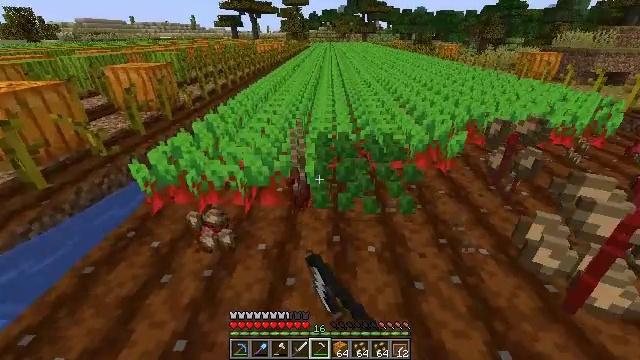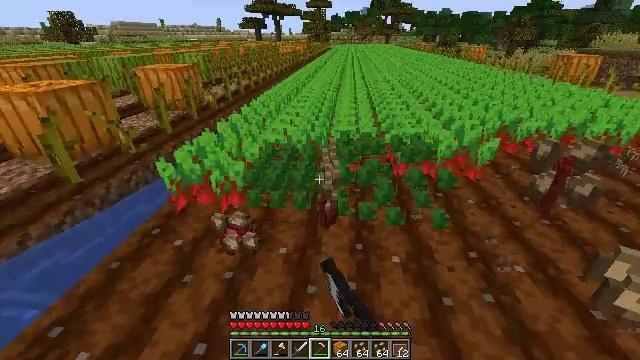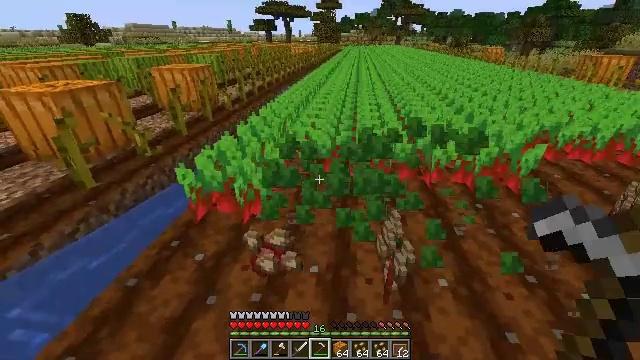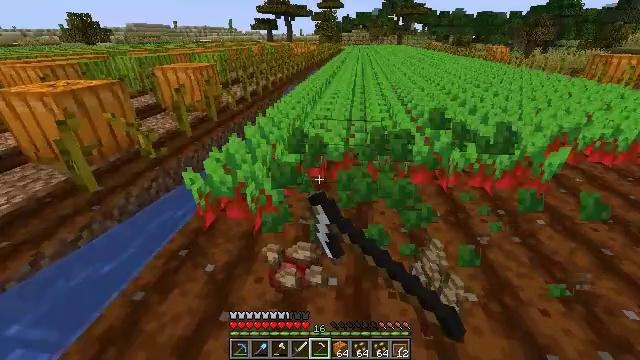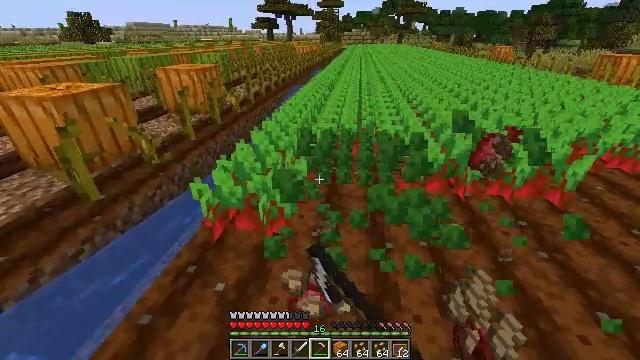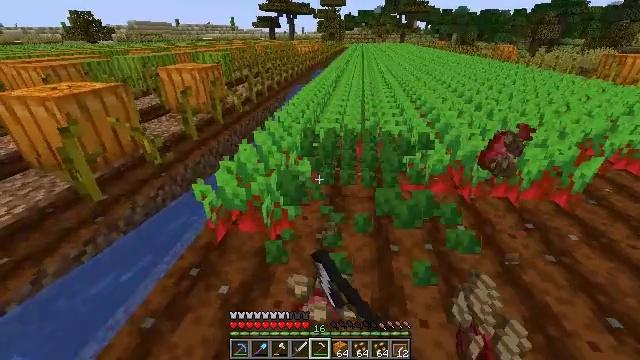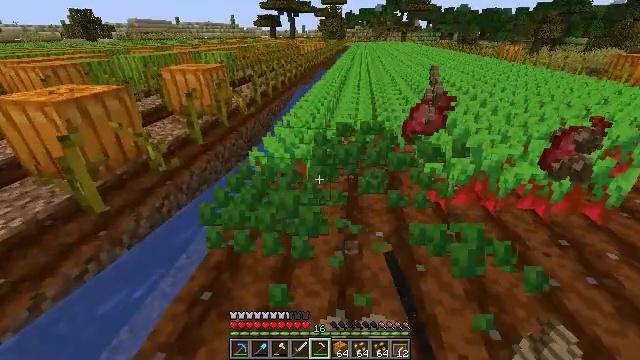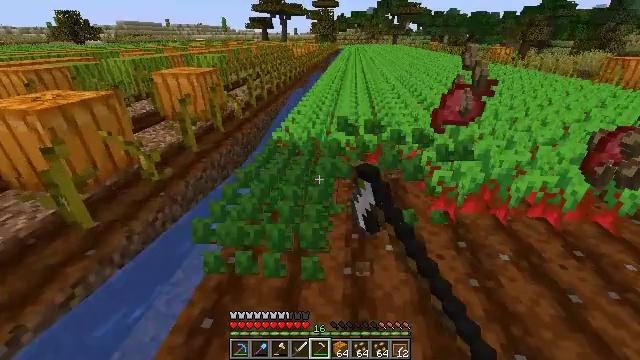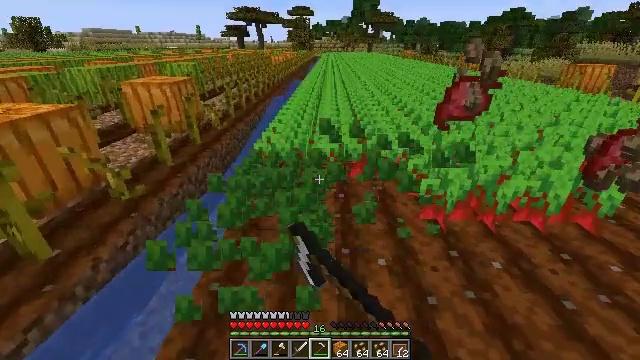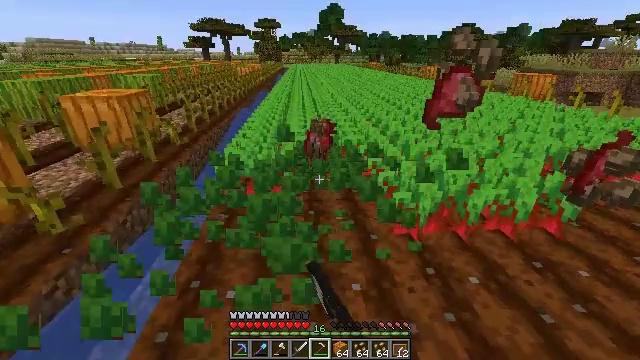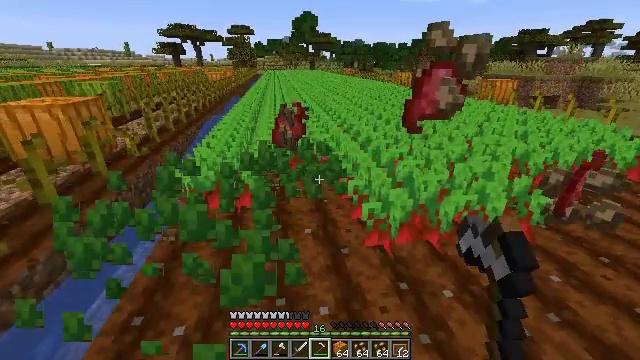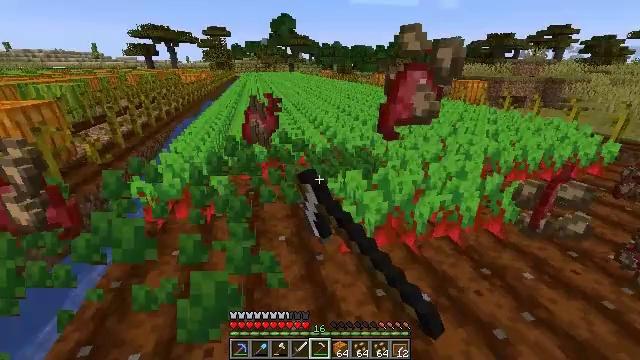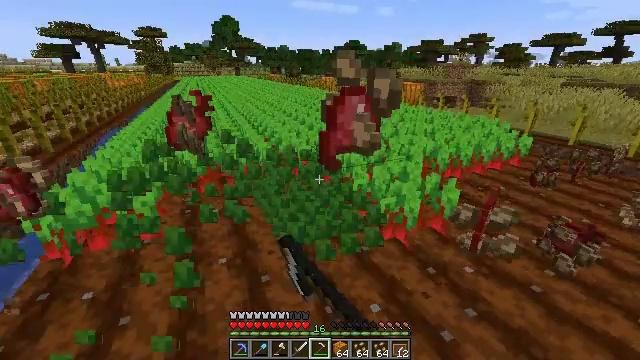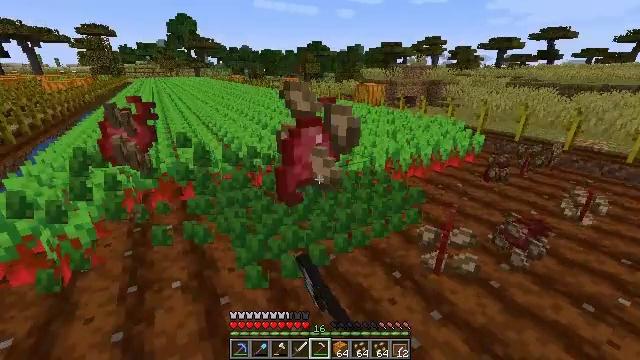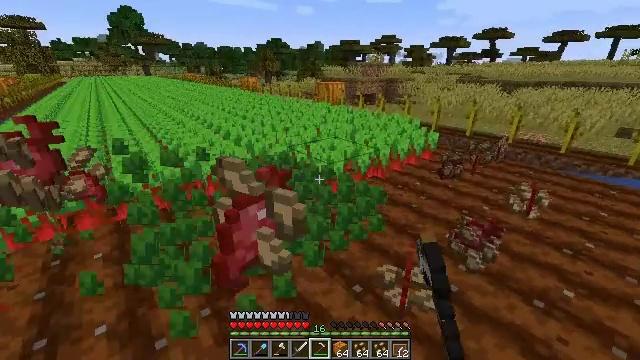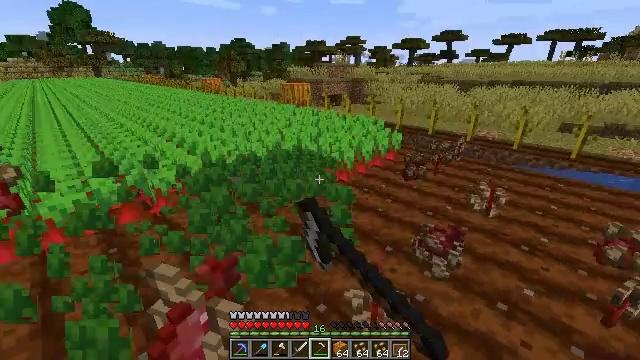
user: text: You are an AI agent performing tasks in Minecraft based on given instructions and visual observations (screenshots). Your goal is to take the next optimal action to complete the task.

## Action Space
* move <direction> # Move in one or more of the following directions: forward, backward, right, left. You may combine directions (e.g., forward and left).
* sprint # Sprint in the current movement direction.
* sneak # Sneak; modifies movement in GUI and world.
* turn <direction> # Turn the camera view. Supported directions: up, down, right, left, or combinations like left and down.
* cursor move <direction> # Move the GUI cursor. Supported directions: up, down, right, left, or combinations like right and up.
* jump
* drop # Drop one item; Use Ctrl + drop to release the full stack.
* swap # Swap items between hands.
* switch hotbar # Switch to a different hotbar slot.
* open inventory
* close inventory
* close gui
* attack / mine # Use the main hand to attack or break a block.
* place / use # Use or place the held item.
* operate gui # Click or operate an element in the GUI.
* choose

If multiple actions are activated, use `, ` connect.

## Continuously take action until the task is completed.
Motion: motion action
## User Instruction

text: Mine beetroots from the garden.
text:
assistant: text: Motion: move forward and move left, turn left, attack / mine
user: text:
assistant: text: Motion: move forward and move left, turn left, attack / mine
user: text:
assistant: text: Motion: move forward and move left, attack / mine
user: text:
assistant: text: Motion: move forward and move left, attack / mine
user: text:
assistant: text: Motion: move forward and move left, attack / mine
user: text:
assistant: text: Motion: move forward and move left, attack / mine
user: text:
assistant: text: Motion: move forward, turn right, attack / mine
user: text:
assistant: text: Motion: move forward and move right, turn right and up, attack / mine
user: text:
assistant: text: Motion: move forward and move right, turn right and up, attack / mine
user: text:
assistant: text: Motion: move forward and move right, turn right and up, attack / mine
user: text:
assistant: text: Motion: move forward and move right, turn right, attack / mine
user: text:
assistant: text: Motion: move forward and move right, turn right, attack / mine
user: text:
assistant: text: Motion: move forward and move right, turn right, attack / mine
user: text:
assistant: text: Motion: move forward and move right, turn right, attack / mine
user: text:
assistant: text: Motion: move forward and move right, turn right, attack / mine
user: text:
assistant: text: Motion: move forward and move right, turn right, attack / mine
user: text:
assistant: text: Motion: move forward, turn right, attack / mine
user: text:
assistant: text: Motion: move forward and move left, turn right, attack / mine
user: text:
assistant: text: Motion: move forward and move left, attack / mine
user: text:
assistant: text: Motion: move forward and move left, attack / mine
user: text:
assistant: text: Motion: move forward and move left, attack / mine
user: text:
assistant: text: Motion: move forward and move left, attack / mine
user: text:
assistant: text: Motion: move forward and move left, attack / mine
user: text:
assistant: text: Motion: move forward and move right, attack / mine
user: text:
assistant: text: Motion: move forward and move right, attack / mine
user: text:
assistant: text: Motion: move forward and move right, attack / mine
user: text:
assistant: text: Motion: move forward and move right, attack / mine
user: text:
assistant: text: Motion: move forward and move right, turn left, attack / mine
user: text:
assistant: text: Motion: move forward and move right, turn left, attack / mine
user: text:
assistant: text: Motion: move forward and move left, turn left, attack / mine